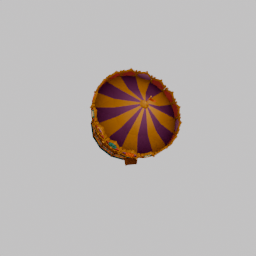
Label: decoration